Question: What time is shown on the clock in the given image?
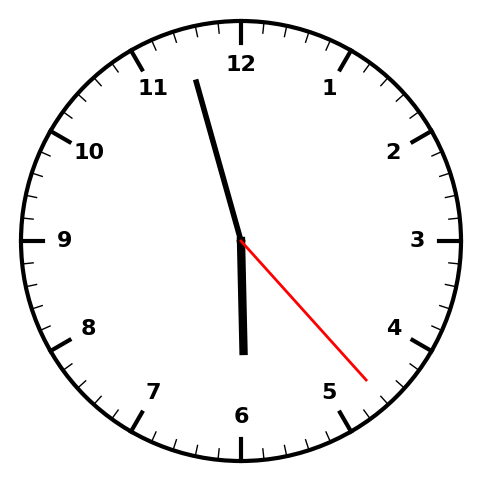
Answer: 05:57:23